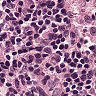
Metastatic tissue present: no